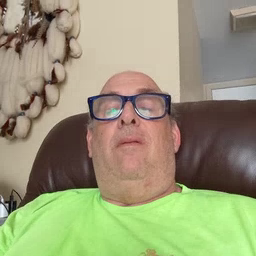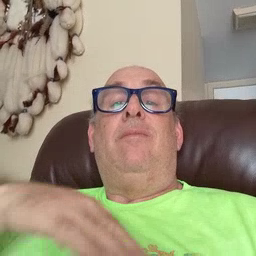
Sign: pig